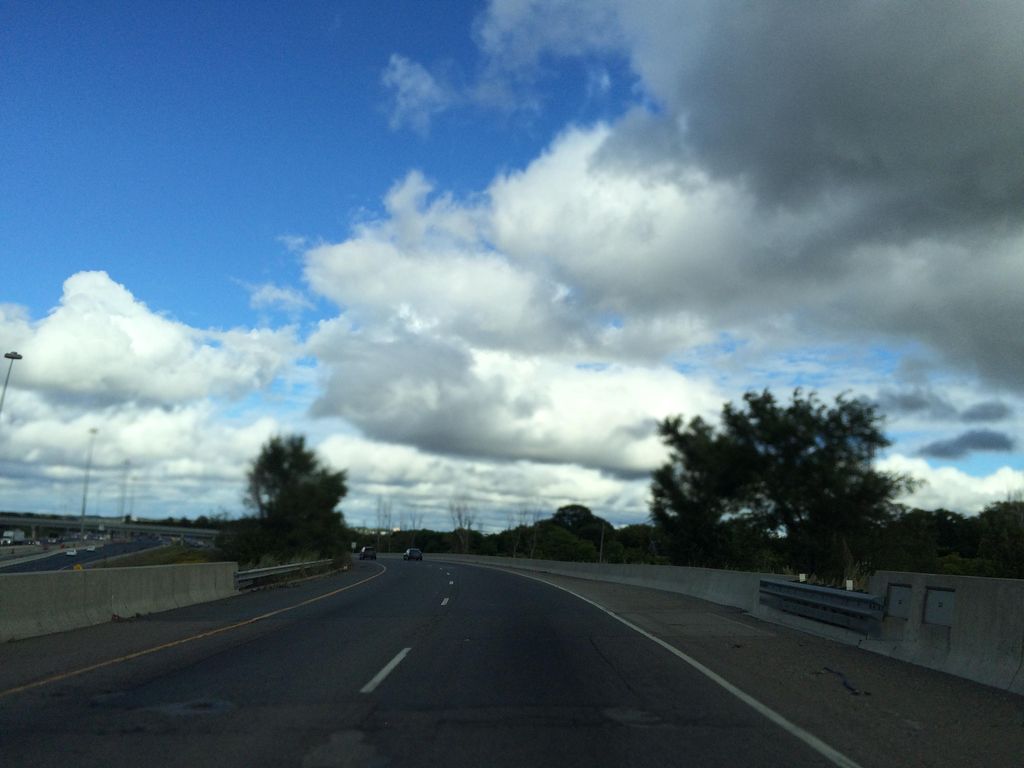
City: kitchener-waterloo